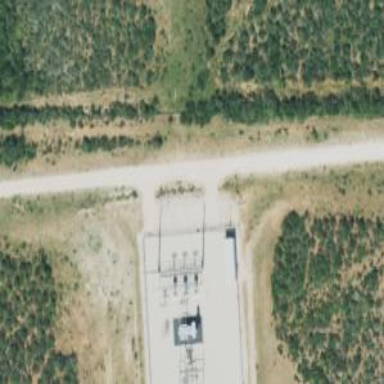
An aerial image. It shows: Power substation with transmission level designation. It is enclosed by fence.